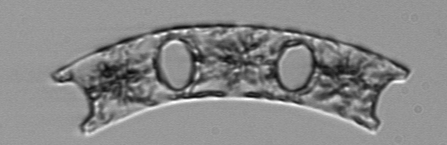
Label: Eucampia